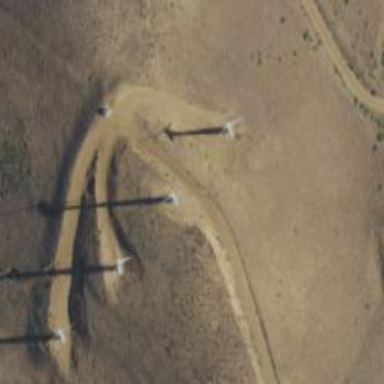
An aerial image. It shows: Wind power generator.